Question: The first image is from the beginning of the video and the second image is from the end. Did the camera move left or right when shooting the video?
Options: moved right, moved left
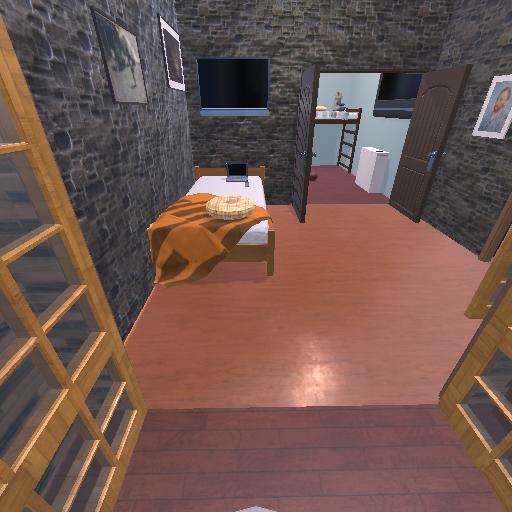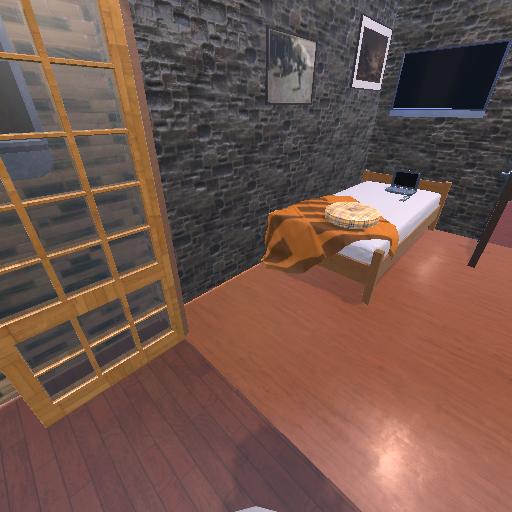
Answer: moved right